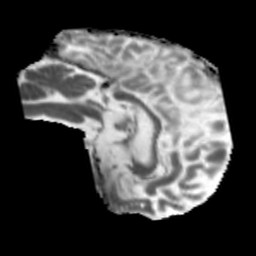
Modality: MD
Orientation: sagittal
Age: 46
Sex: male
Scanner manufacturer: siemens
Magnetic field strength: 3 T
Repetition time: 5.47 s
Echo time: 0.0854 s